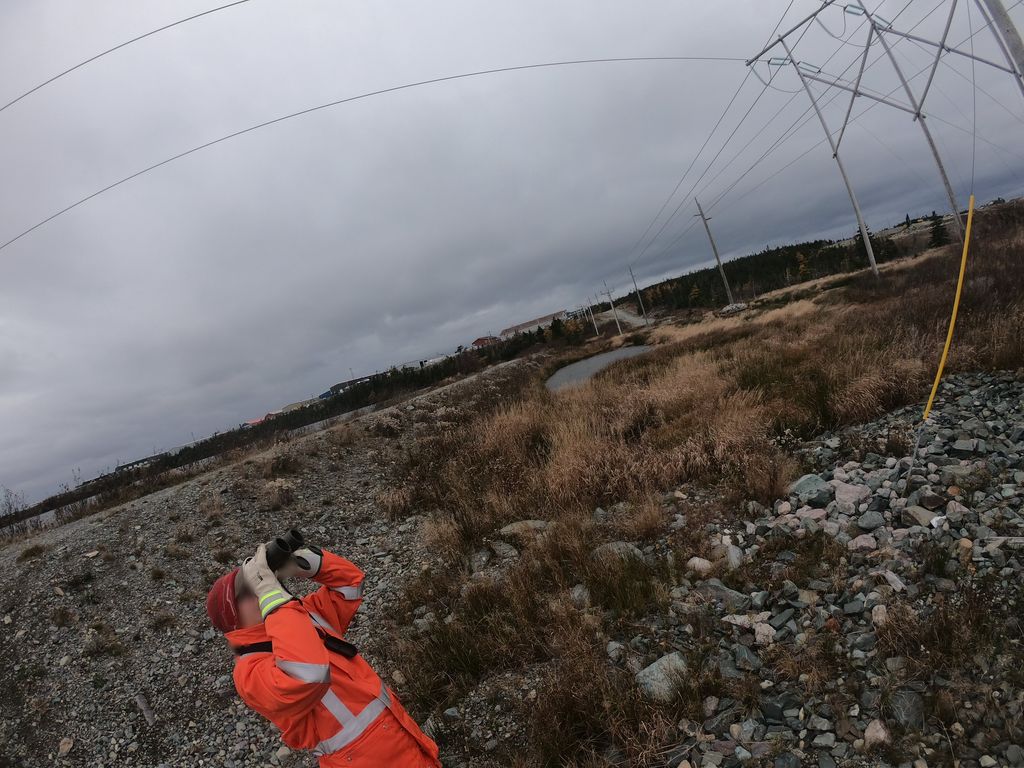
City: st_johns